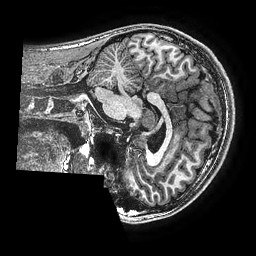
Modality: T1w
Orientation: sagittal
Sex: male
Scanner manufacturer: ge
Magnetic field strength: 3 T
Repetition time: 0.00766 s
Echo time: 0.003476 s